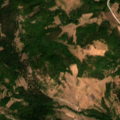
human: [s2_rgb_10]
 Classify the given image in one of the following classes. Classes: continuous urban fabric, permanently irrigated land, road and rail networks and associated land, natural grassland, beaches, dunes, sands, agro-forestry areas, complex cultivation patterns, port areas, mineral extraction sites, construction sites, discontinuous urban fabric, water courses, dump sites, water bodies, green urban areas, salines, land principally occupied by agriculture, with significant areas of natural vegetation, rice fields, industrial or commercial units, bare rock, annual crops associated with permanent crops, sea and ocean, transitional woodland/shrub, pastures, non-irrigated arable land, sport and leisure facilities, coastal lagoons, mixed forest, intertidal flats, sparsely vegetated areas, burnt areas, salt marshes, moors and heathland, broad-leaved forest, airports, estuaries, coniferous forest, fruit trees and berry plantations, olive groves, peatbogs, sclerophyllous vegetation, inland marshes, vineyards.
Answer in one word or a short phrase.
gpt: complex cultivation patterns, land principally occupied by agriculture, with significant areas of natural vegetation, broad-leaved forest, coniferous forest, transitional woodland/shrub